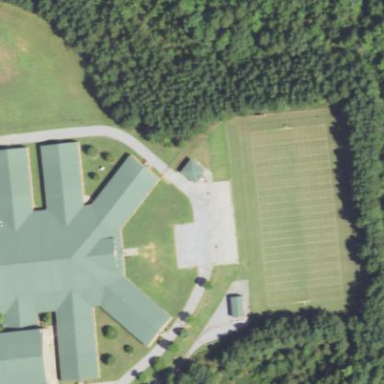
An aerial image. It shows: School building.